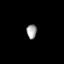
Tissue: prostate
Cell type: T cells
Senescence score: 0.8452
Nuclear area (px): 145
Mean DAPI intensity: 156.793